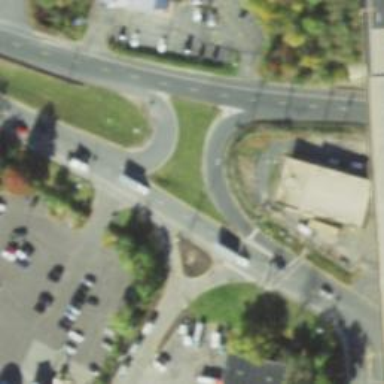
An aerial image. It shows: Secondary link road.